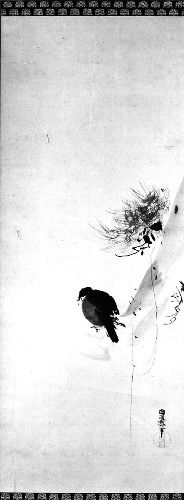
Artist: Kano Naonobu
Artist bio: Japanese, 1607–1650
Object type: Hanging scroll
Classification: Paintings
Medium: Hanging scroll; ink on paper
Culture: Japan
Period: Edo period (1615–1868)
Dimensions: Image: 40 13/16 × 15 9/16 in. (103.7 × 39.5 cm)
Overall with mounting: 74 3/8 × 20 11/16 in. (188.9 × 52.5 cm)
Overall with knobs: 74 3/8 × 22 5/8 in. (188.9 × 57.5 cm)
Department: Asian Art
Credit line: The Howard Mansfield Collection, Purchase, Rogers Fund, 1936
Accession year: 1936
Repository: Metropolitan Museum of Art, New York, NY
Tags: Birds